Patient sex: M
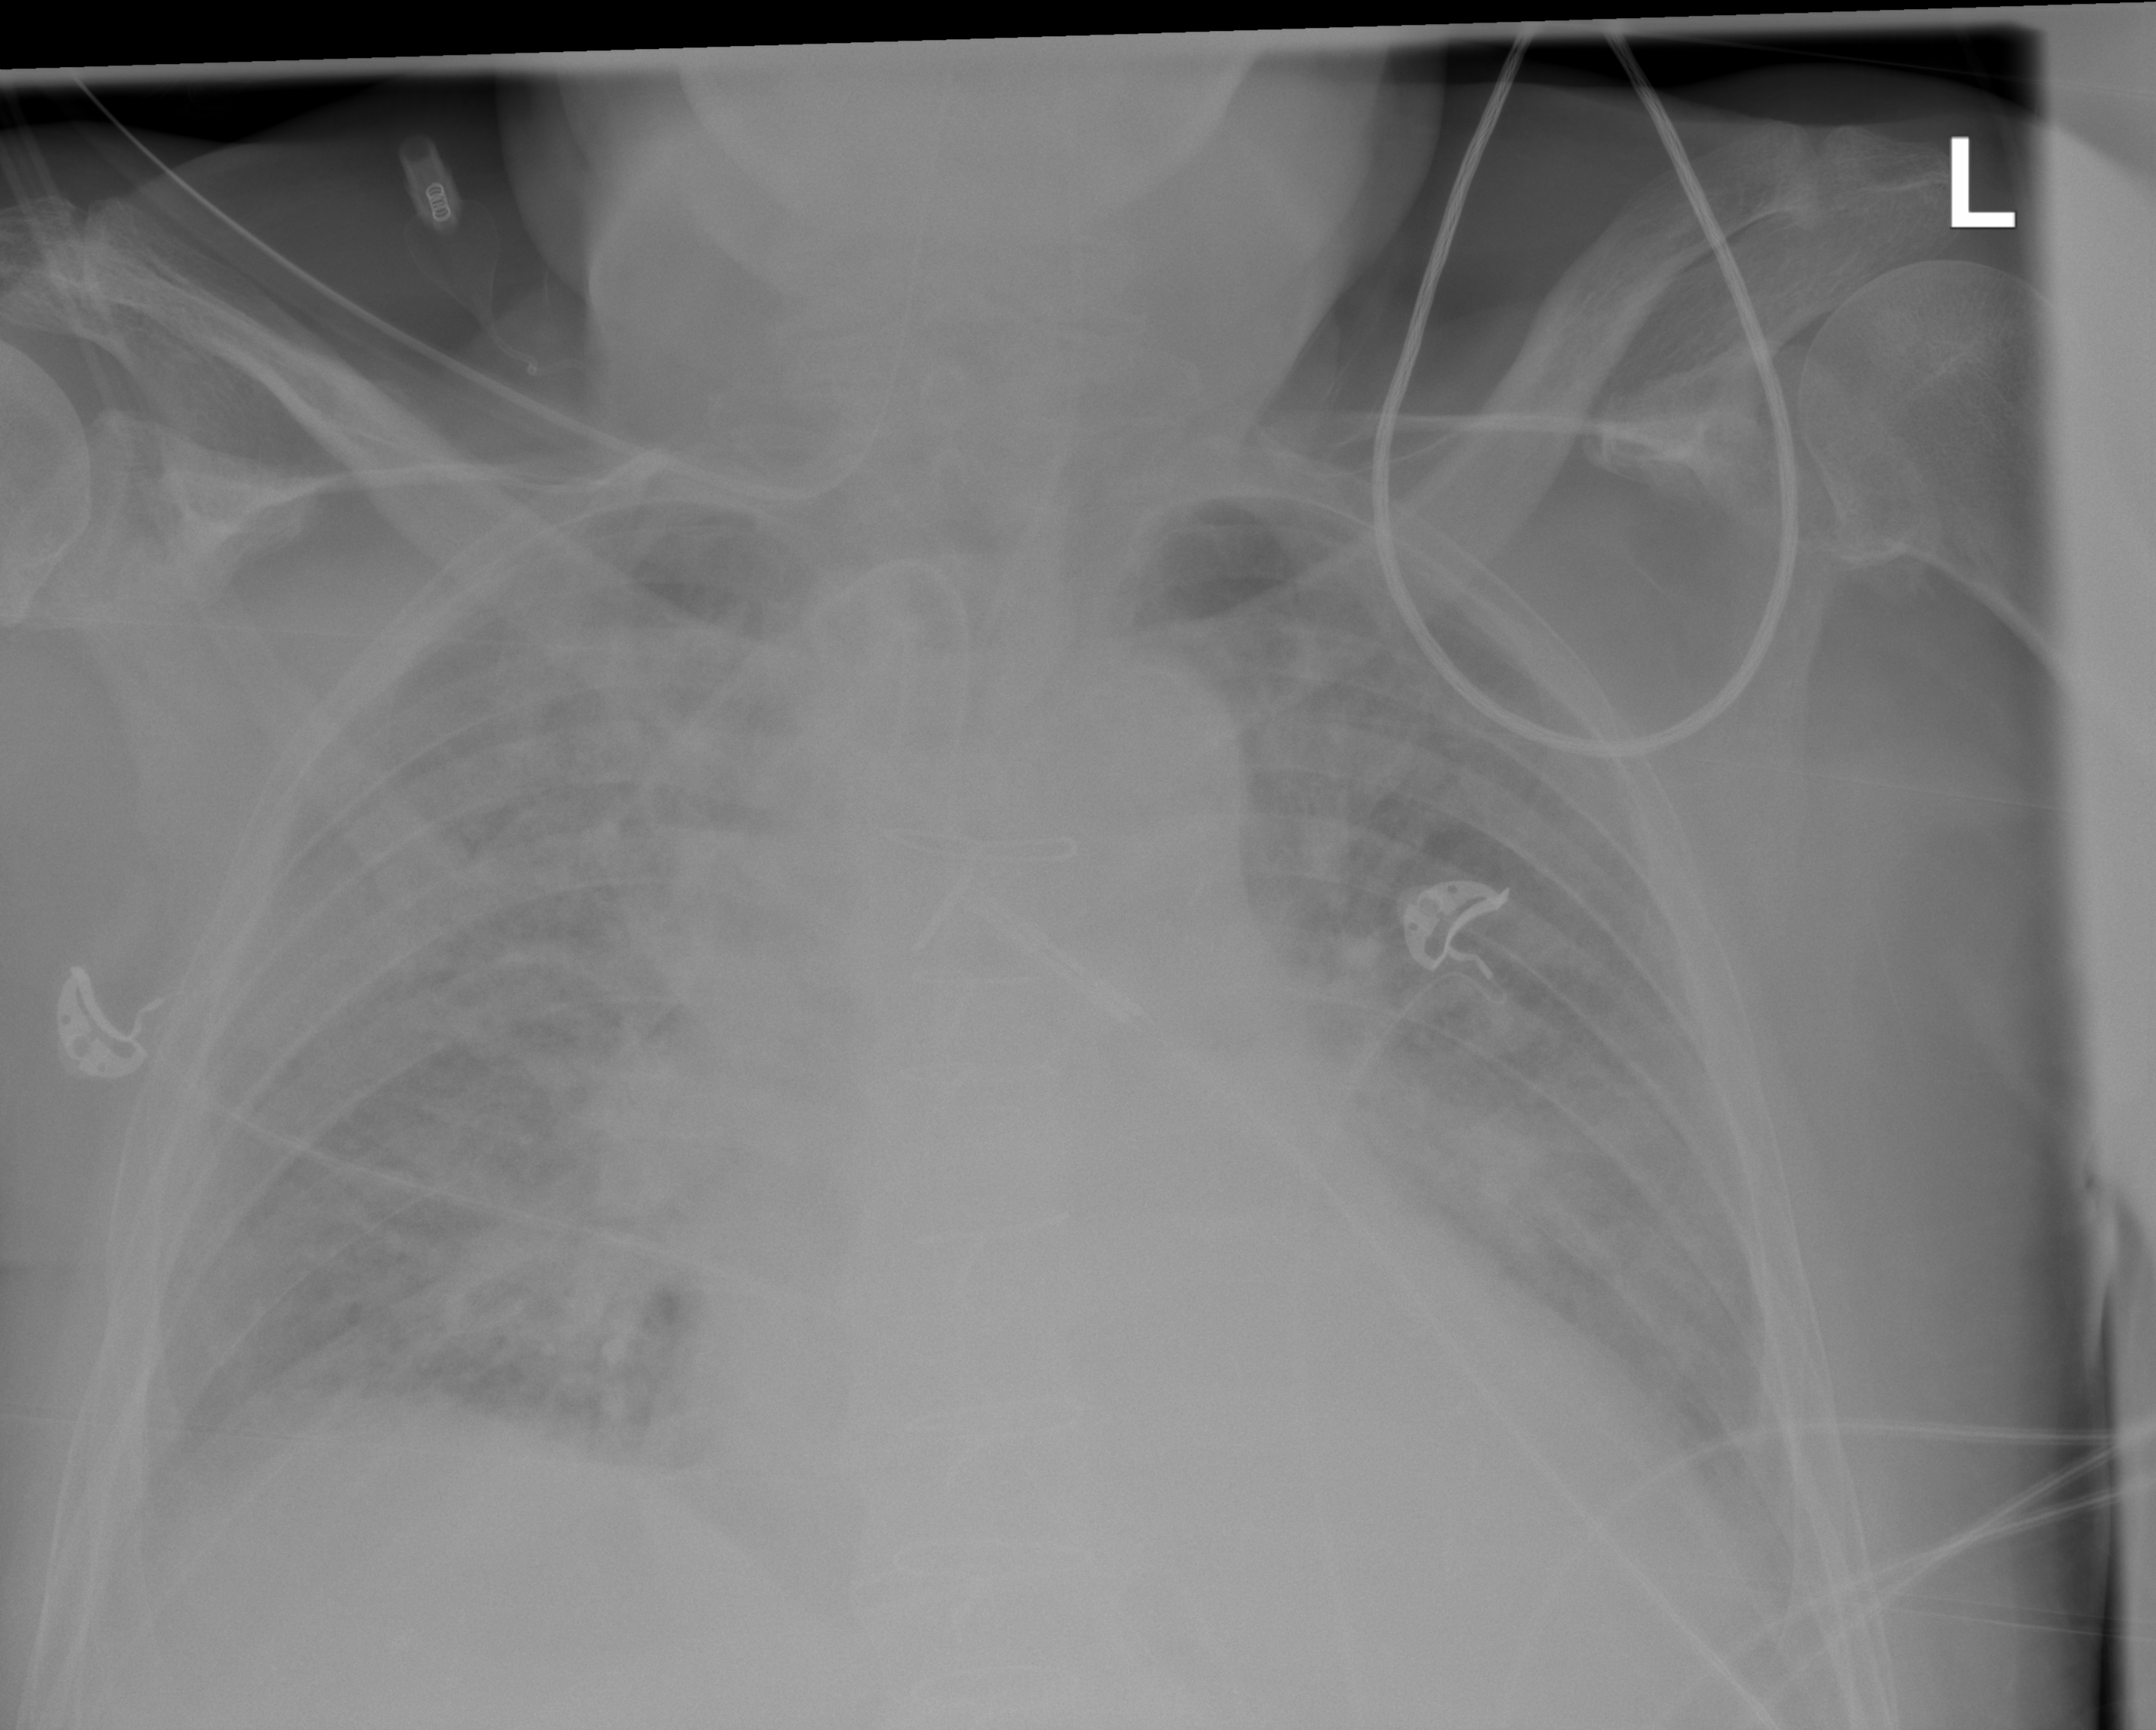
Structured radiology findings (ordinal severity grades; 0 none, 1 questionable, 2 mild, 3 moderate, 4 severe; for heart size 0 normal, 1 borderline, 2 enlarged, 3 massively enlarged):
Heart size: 2
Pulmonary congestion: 2
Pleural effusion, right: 0
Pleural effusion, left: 0
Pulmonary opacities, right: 2
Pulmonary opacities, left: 2
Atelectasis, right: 2
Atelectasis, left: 2